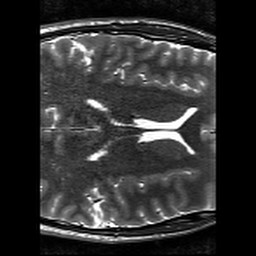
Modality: T2w
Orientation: axial
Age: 33
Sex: male
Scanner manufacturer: siemens
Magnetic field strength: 3 T
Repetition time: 11.39 s
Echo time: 0.09 s